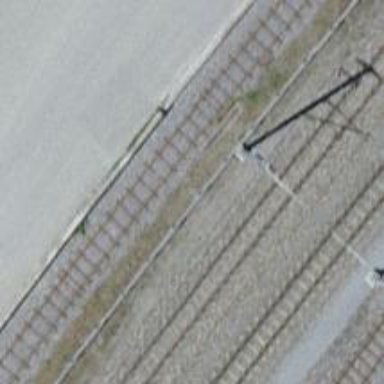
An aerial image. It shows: Power pole.